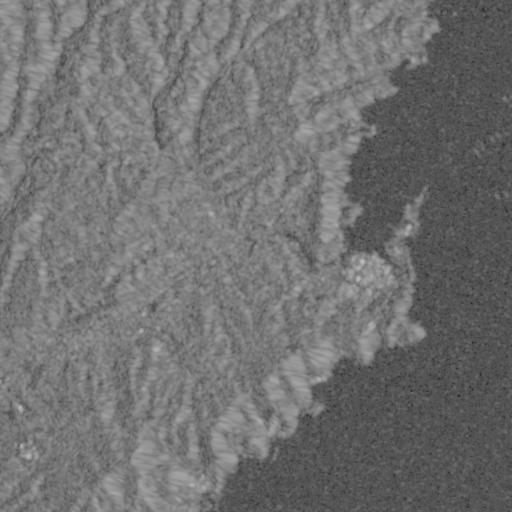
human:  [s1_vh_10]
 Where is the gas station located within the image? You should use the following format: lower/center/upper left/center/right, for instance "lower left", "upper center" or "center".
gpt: The gas station is located in the center of the image.
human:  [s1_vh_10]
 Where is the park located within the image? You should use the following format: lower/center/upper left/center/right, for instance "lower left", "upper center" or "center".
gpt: The park is located in the upper right of the image.
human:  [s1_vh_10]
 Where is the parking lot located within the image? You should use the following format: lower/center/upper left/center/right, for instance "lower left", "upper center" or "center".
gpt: The parking lot is located in the upper right of the image.
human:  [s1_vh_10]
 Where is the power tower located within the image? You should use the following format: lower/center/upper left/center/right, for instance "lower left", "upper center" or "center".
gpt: The power tower is located in the lower left of the image.
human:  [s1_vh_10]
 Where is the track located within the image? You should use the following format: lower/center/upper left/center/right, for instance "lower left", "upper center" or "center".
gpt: There is no track in the image.

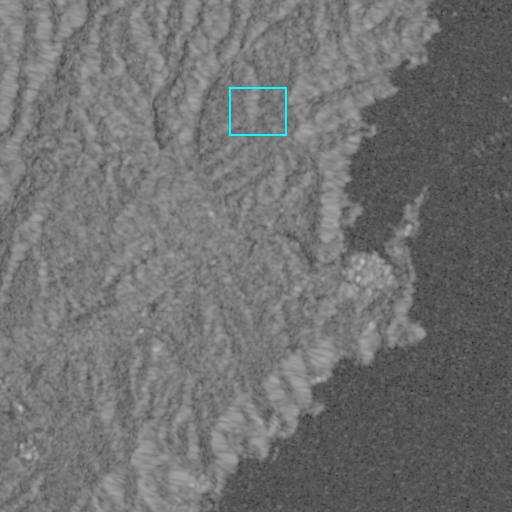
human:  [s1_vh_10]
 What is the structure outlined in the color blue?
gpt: There is no blue outline.
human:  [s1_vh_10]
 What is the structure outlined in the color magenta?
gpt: There is no structure outlined in magenta.